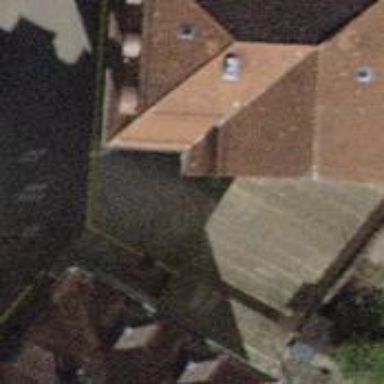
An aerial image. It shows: View of roof of building.